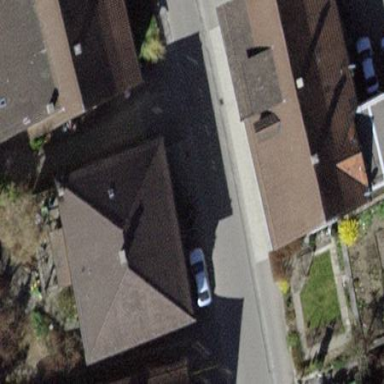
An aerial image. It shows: Detached building with hipped roof shape.